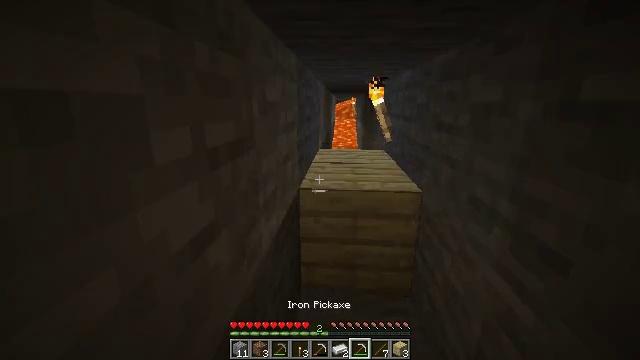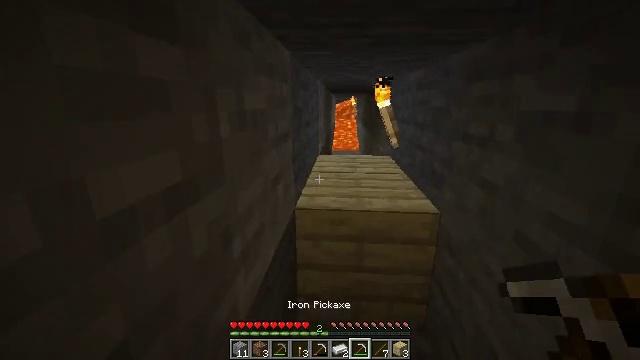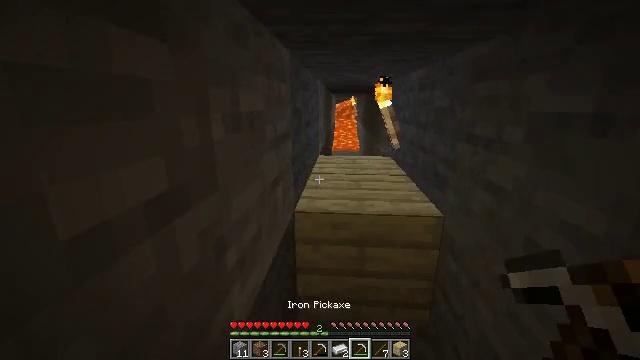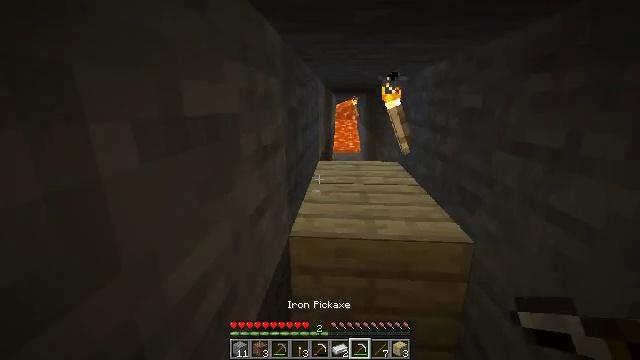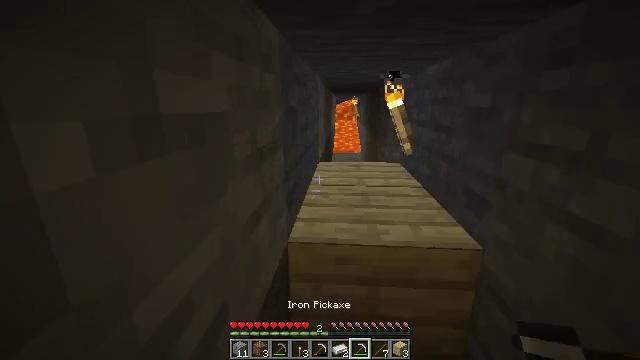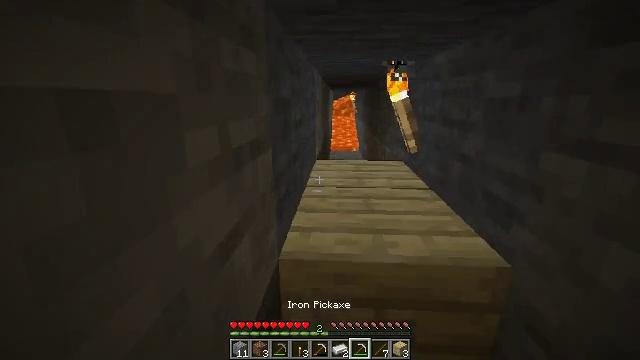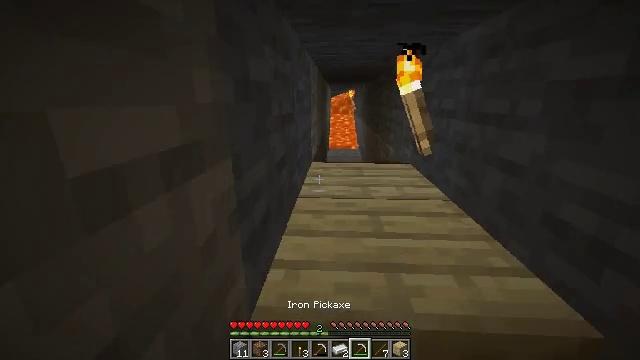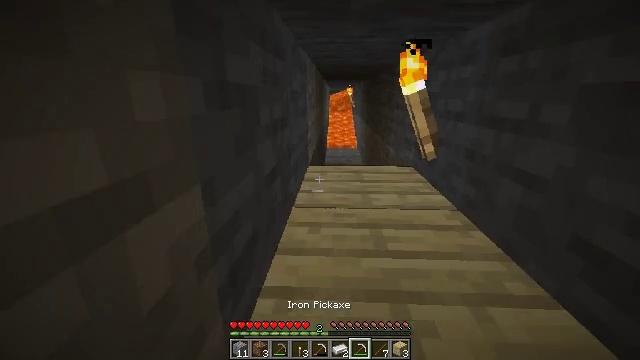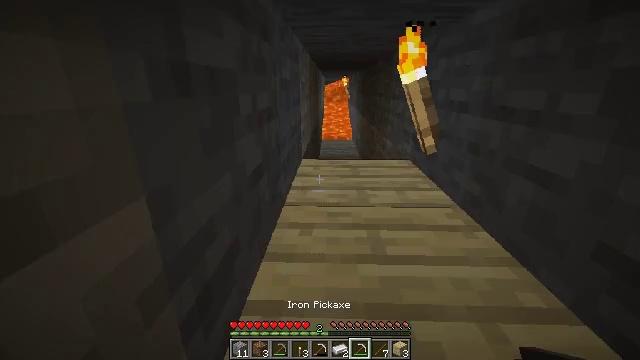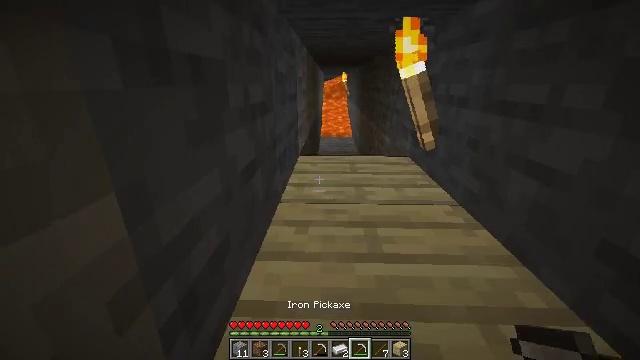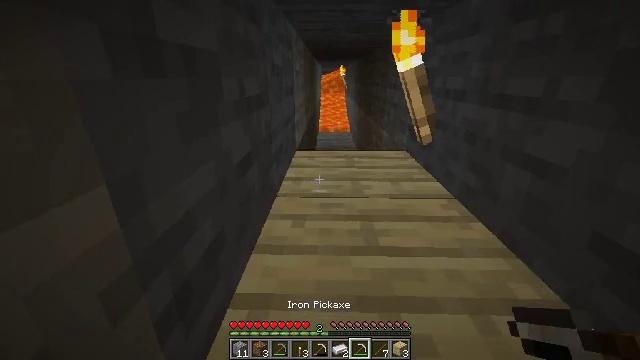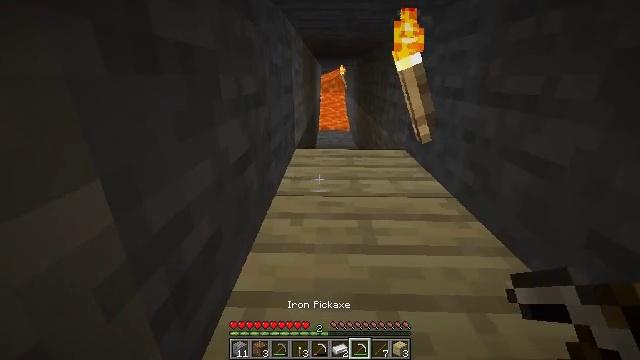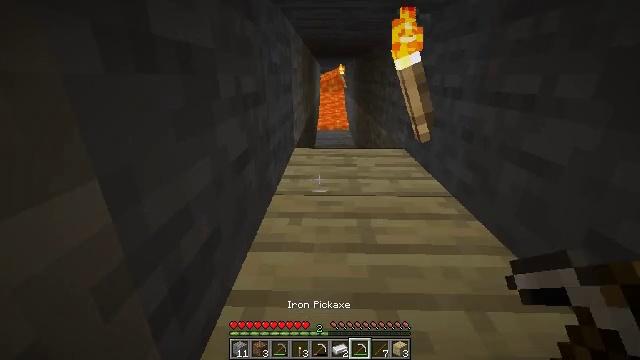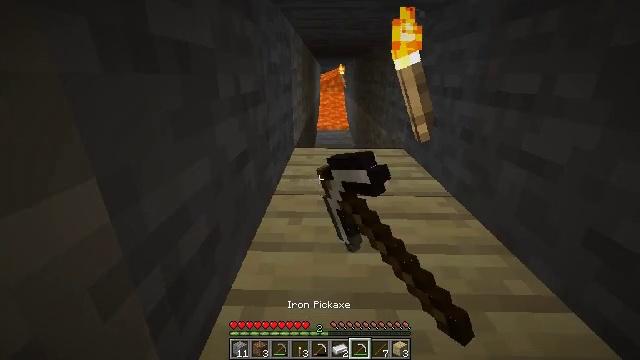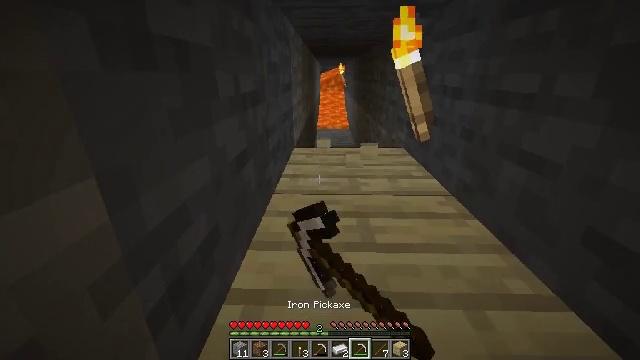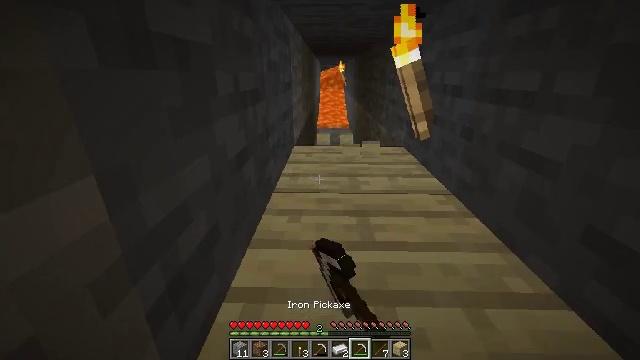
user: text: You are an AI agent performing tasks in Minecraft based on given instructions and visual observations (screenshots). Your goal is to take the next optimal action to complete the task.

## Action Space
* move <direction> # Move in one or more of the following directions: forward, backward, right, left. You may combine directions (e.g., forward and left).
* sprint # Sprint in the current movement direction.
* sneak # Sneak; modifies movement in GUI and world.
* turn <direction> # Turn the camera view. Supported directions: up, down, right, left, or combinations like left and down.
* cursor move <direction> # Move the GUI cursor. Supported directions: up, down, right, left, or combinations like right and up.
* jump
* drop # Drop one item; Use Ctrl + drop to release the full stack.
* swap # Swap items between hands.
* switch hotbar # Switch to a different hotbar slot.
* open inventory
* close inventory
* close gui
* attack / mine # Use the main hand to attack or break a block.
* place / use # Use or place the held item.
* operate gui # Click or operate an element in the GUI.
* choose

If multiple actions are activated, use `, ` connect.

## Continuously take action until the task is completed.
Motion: motion action
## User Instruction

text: Break the existing birch planks.
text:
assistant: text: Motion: move forward
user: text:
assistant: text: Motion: move forward
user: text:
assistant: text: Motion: move forward
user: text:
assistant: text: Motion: move forward
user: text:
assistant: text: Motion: move forward
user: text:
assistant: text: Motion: move forward
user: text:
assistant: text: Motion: move forward
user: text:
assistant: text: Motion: move forward, turn right and down
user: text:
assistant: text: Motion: no_op
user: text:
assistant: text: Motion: turn down
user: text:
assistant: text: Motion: no_op
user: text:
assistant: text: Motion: attack / mine
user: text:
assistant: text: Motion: attack / mine
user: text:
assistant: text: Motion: attack / mine
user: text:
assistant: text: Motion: attack / mine
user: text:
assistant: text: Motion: attack / mine
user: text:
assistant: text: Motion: attack / mine
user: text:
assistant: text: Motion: attack / mine
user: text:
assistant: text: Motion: attack / mine
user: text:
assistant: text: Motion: attack / mine
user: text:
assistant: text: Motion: attack / mine
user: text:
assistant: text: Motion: attack / mine
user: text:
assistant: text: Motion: attack / mine
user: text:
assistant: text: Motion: attack / mine
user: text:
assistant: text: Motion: attack / mine
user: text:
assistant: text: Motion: attack / mine
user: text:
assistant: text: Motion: attack / mine
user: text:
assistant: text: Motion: attack / mine
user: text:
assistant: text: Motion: attack / mine
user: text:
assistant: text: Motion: attack / mine